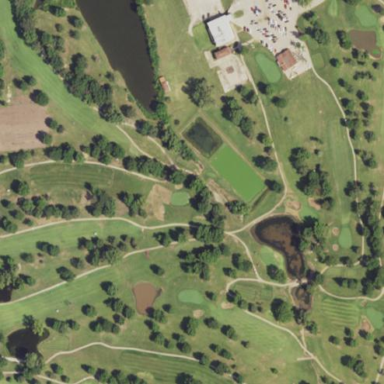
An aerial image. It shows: Golf course surrounded by greenery.